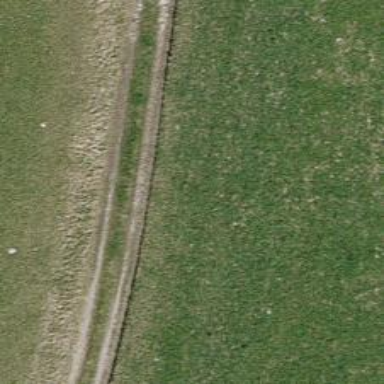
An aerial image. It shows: Track with ground surface of grade3.